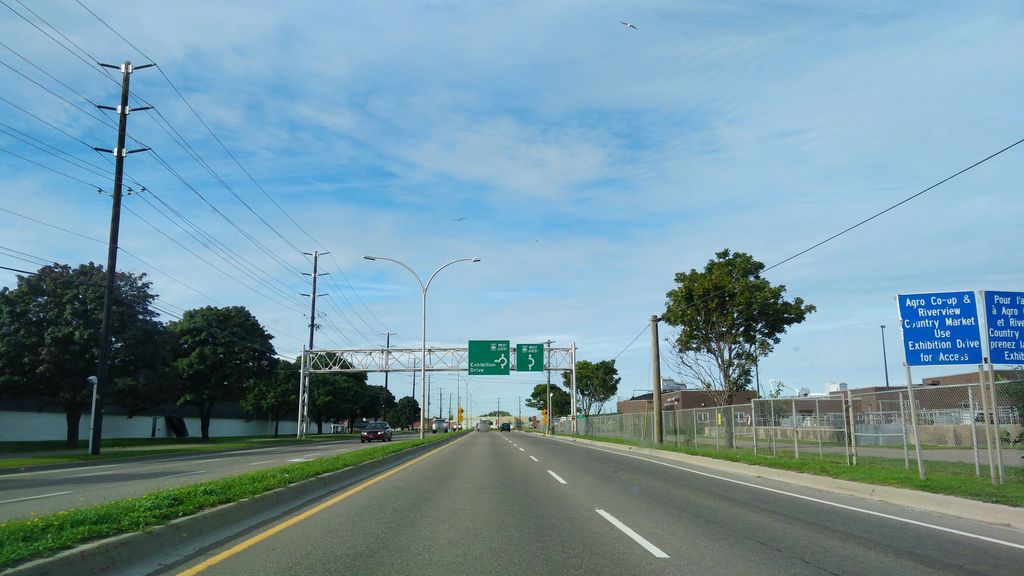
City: charlottetown